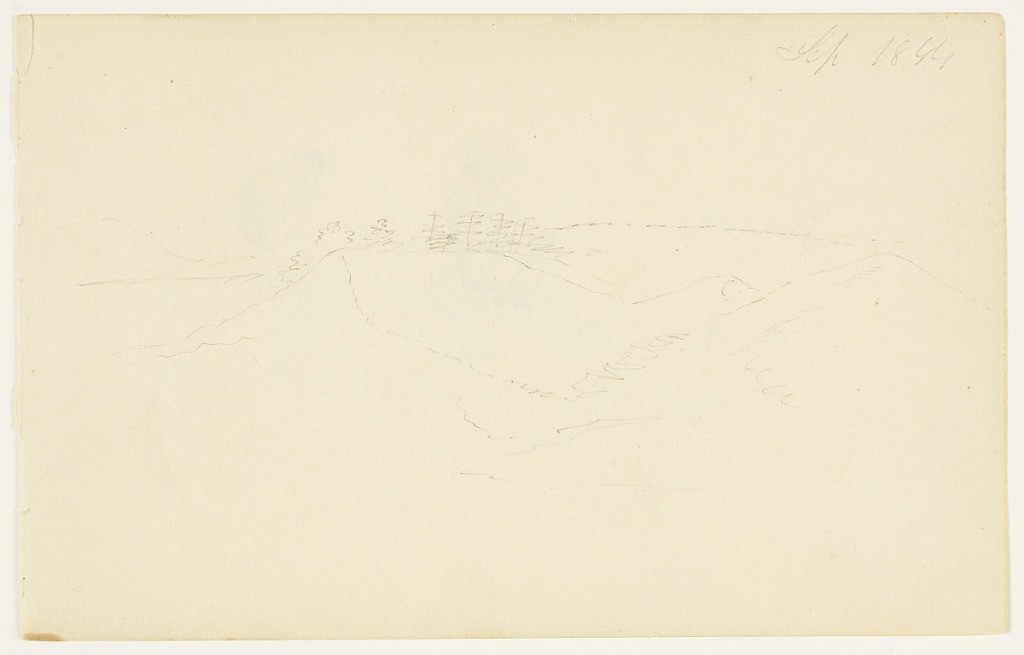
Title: Dunes
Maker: Frederic Edwin Church, American, 1826–1900
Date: September 1844
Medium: Graphite on white wove paper; verso: graphite
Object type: Drawing
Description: Landscape sketch showing a view of three pyramidal sand dunes. Grass and shrubs crown the leftmost dune. In the background, gently arching terrain forms the horizon.

Verso: Figure sketch of a man, viewed from behind, squatting on an outcropped rock--perhaps near the shore of a lake--as a dog stands to his right and faces the same direction. Shown obliquely from the rear, this man wears a cap, vest, shirt, pants, and shoes. Another possible rock that breaks the water's surface is visible at center left.